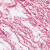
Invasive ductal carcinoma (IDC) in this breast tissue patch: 0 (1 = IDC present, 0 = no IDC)